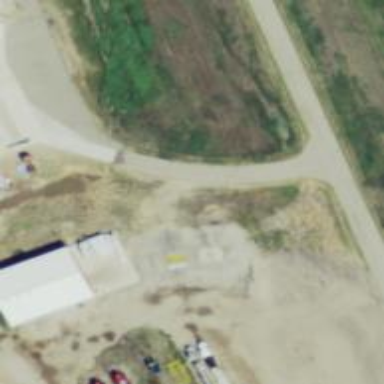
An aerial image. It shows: Image of taxiway at airport.